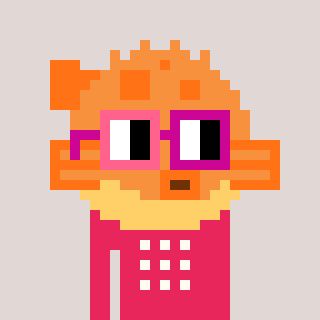
a pixel art character with square pink and red glasses, a pufferfish-shaped head and a redpinkish-colored body on a warm background